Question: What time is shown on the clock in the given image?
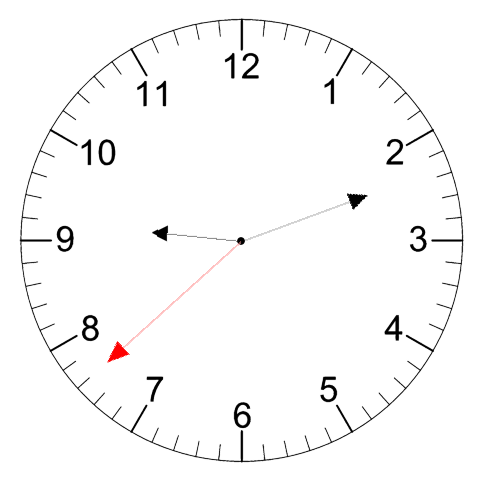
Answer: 09:11:38